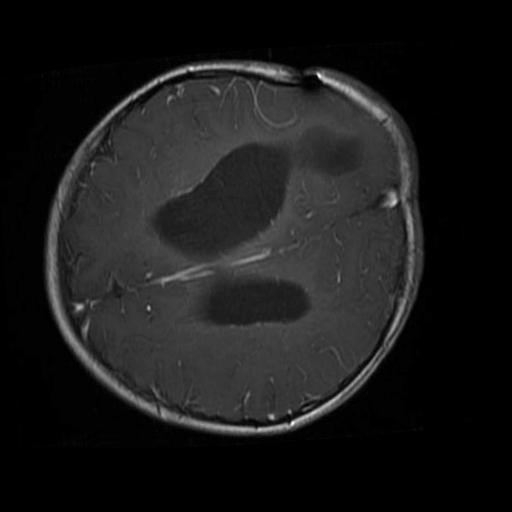
Label: brain_glioma